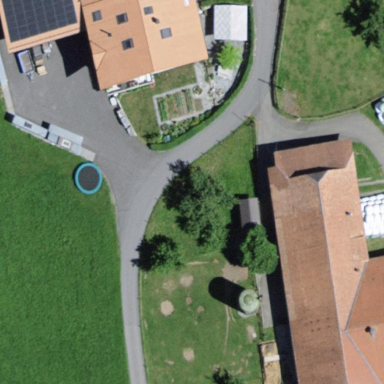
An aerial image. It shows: Farmyard area.